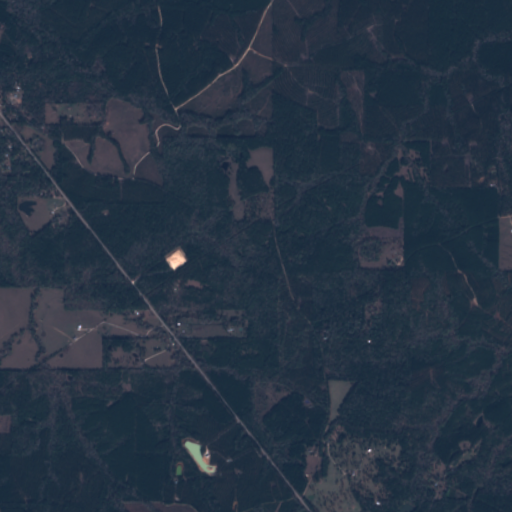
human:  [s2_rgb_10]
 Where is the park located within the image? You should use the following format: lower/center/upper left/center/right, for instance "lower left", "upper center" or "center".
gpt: The park is located in the upper left of the image.
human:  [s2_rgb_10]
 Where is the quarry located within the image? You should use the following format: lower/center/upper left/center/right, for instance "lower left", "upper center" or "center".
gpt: There is no quarry in the image.